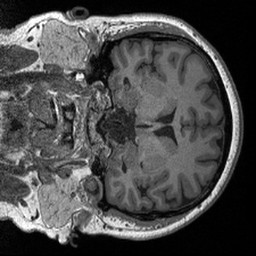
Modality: T1w
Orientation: coronal
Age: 24
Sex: female